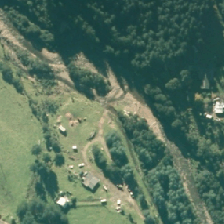
Land cover: urban_build_up